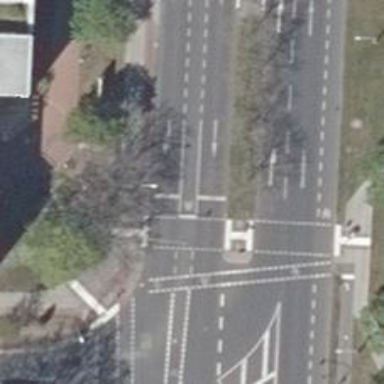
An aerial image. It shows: Road with traffic signals.